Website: crate-barrel
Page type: billing-address
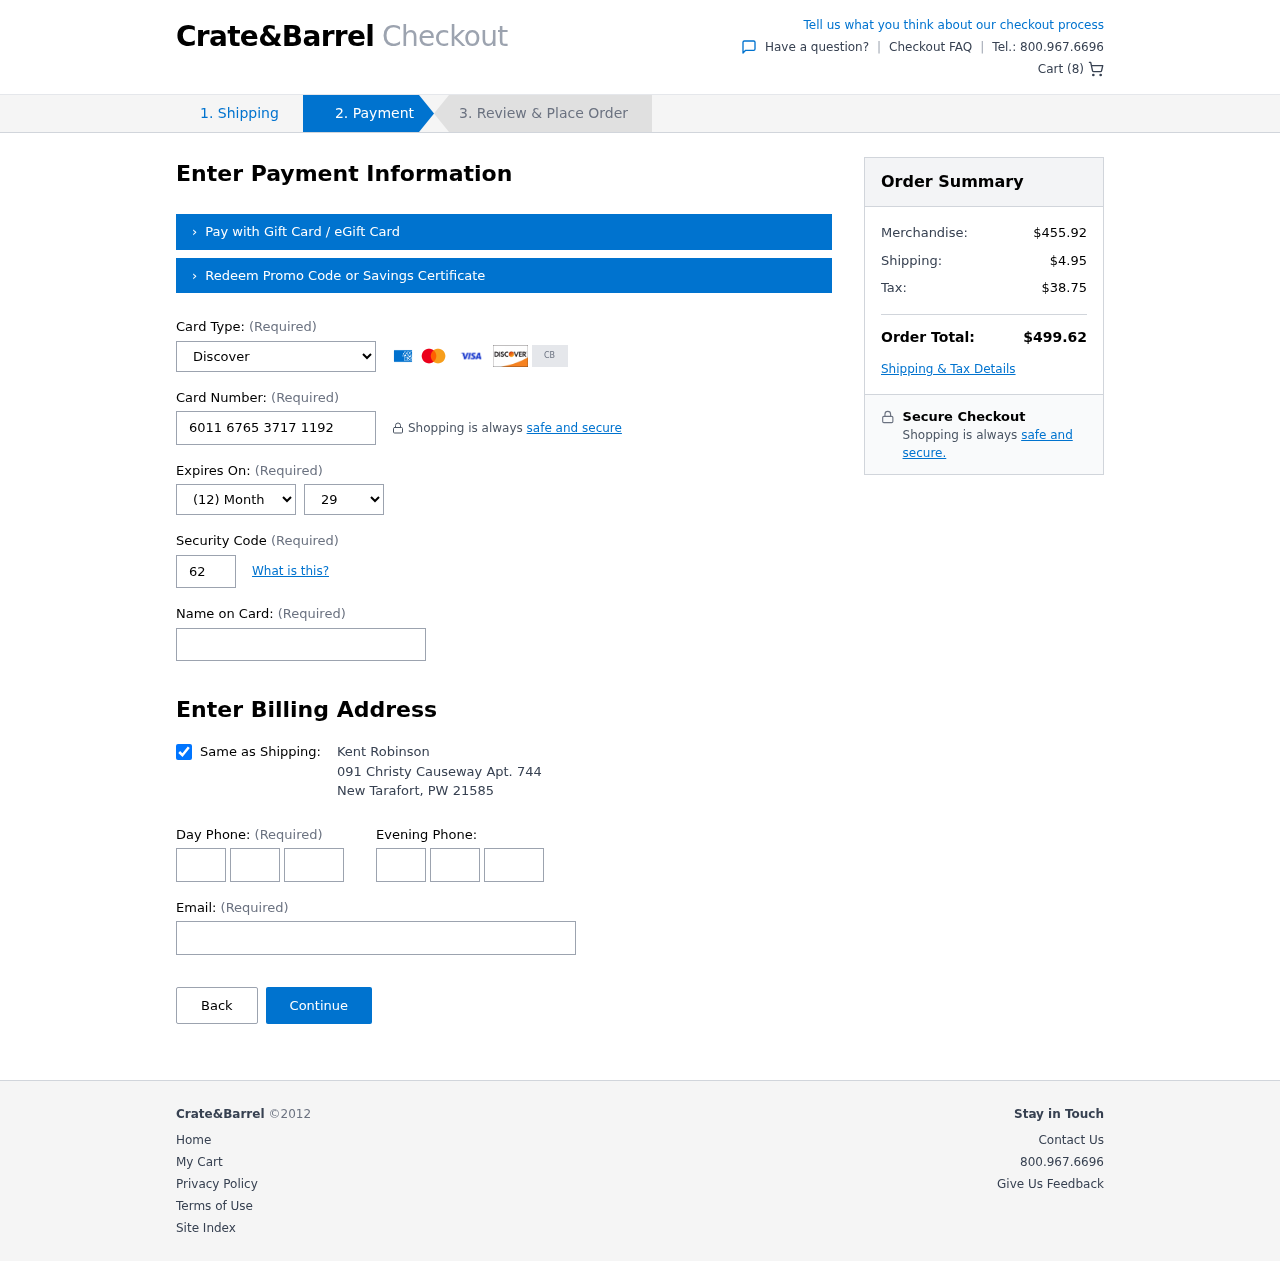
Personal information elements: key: PII_CARD_CVV
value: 621
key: PII_CARD_EXPIRY_MONTH
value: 12
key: PII_CARD_EXPIRY_YEAR
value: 29
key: PII_CARD_NUMBER
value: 6011 6765 3717 1192
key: PII_CARD_TYPE
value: Discover
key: PII_CITY
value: New Tarafort
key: PII_EMAIL
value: krobinson@gmail.com
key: PII_FULLNAME
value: Kent Robinson
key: PII_PHONE_AREA
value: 717
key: PII_PHONE_PREFIX
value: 673
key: PII_PHONE_SUFFIX
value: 3952
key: PII_POSTCODE
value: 21585
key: PII_STATE_ABBR
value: PW
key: PII_STREET
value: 091 Christy Causeway Apt. 744
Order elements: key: ORDER_NUM_ITEMS
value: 8
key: ORDER_SUBTOTAL
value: $455.92
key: ORDER_SHIPPING_COST
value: $4.95
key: ORDER_TAX
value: $38.75
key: ORDER_TOTAL
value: $499.62